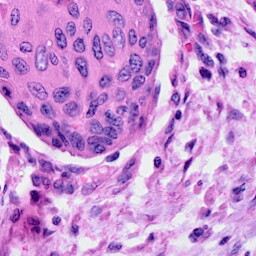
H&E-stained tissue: Cervix